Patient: sex M, age 70
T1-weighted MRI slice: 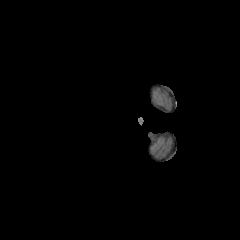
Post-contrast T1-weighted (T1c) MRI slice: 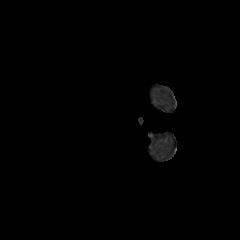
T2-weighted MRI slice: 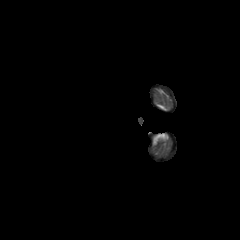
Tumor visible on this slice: no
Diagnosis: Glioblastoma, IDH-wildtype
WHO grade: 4